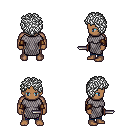
a pixel art fantasy rpg character, male body template, human, dark skin, chain mail, magenta pants, white curly afro hairstyle, cloth bracers, dagger, four views (front, back, left, right), 2x2 character sprite sheet, small pixel art, hard edges, no anti-aliasing